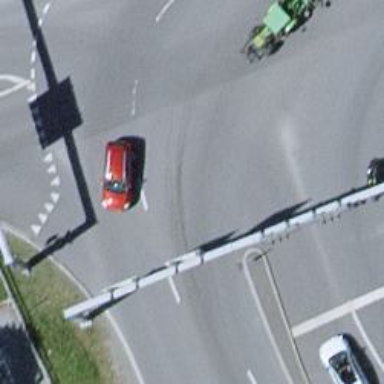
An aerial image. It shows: Road with traffic signals.